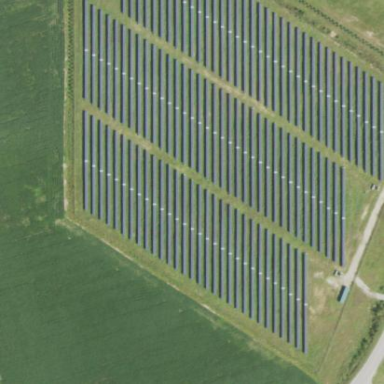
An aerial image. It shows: Solar power plant utilizing photovoltaic technology.